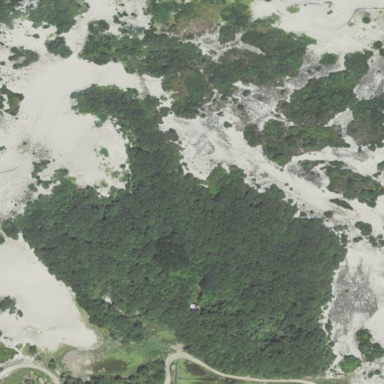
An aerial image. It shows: Scenic beach with natural beauty.